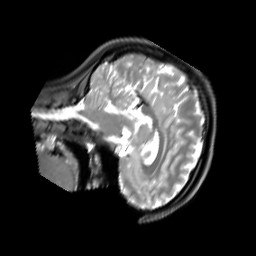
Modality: PDw
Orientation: sagittal
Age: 24
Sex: female
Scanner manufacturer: siemens
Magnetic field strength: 3 T
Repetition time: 11.88 s
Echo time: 0.014 s